Question: I have a many to many relation, and I want to add an intermediate class, which would enable me adding the many to many relations using repository pattern.
What I can't figure out is the mapping.
Here's the structure
'''
public class Product
{
public Product()
{
Categories = new HashSet<Category>();
}
public int Id { get; set; }
public string Name { get; set; }
public ICollection<Category> Categories { get; set; }
}
public class Category
{
public int Id { get; set; }
public String Name { get; set; }
public ICollection<Product> Products { get; set; }
}
public class PCMap
{
public int product_id { get; set; }
public int category_id { get; set; }
public Product Product { get; set; }
public Category Category { get; set; }
}
'''
And the Mapping
'''
modelBuilder.Entity<Product>()
.HasEntitySetName("PCMap")
.HasMany(p=>p.Categories)
.WithMany(p=>p.Products)
.Map(m=>
{
m.MapLeftKey("product_id");
m.MapRightKey("category_id");
m.ToTable("PCMap");
});
modelBuilder.Entity<PCMap>()
.ToTable("PCMap");
modelBuilder.Entity<PCMap>().HasKey(k => new
{
k.category_id,
k.product_id
});
modelBuilder.Entity<PCMap>()
.HasRequired(p=>p.Product)
.WithMany()
.HasForeignKey(p => p.product_id);
modelBuilder.Entity<PCMap>()
.HasRequired(p => p.Category)
.WithMany()
.HasForeignKey(p => p.category_id);
'''
Here's the error that I get..
How do I fix this ?

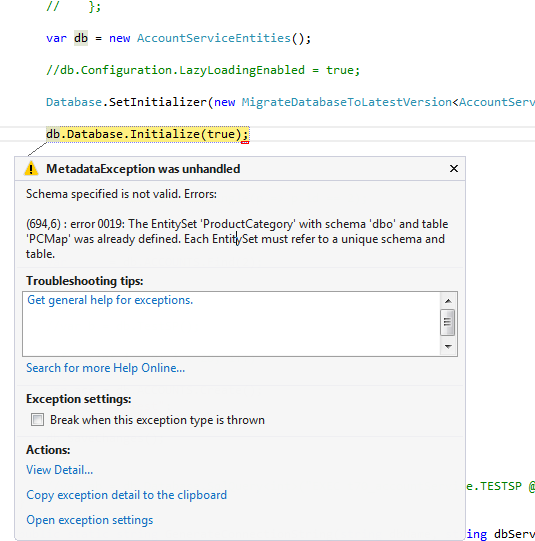
Answer: The way you've set it up. 'PCMap' is a non entity and is just used to facilitate the M:N join under the hood.
'''
Product p = new Product();
p.Categories ...
Category c = new Category();
c.Products ...
'''
So beacuse you've already defined PC as part of the Product Entity definition here.
'''
.Map(m=>
{
m.MapLeftKey("product_id");
m.MapRightKey("category_id");
m.ToTable("PCMap");
});
'''
I don't believe you need to (or it's possible to) define it again, separately below. Try deleting all this code.
'''
modelBuilder.Entity<PCMap>()
.ToTable("PCMap");
modelBuilder.Entity<PCMap>().HasKey(k => new
{
k.category_id,
k.product_id
});
modelBuilder.Entity<PCMap>()
.HasRequired(p=>p.Product)
.WithMany()
.HasForeignKey(p => p.product_id);
modelBuilder.Entity<PCMap>()
.HasRequired(p => p.Category)
.WithMany()
.HasForeignKey(p => p.category_id);
'''